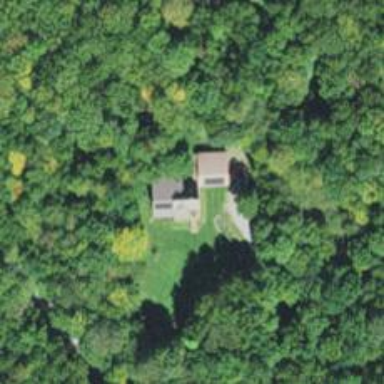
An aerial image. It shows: Simple and straightforward house.